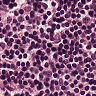
Metastatic tissue present: no